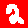
Digit: 2